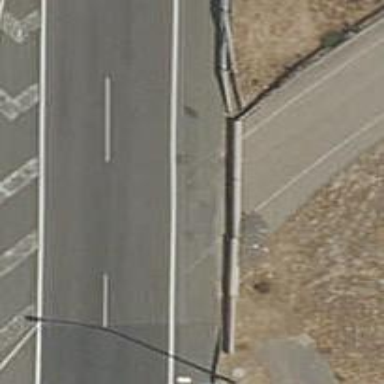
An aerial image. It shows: Jersey barrier made of concrete.